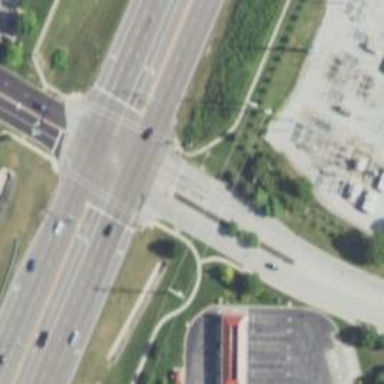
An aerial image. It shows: Solid stop line on the road.